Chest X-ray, PA view. Patient: 70 years old, sex F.
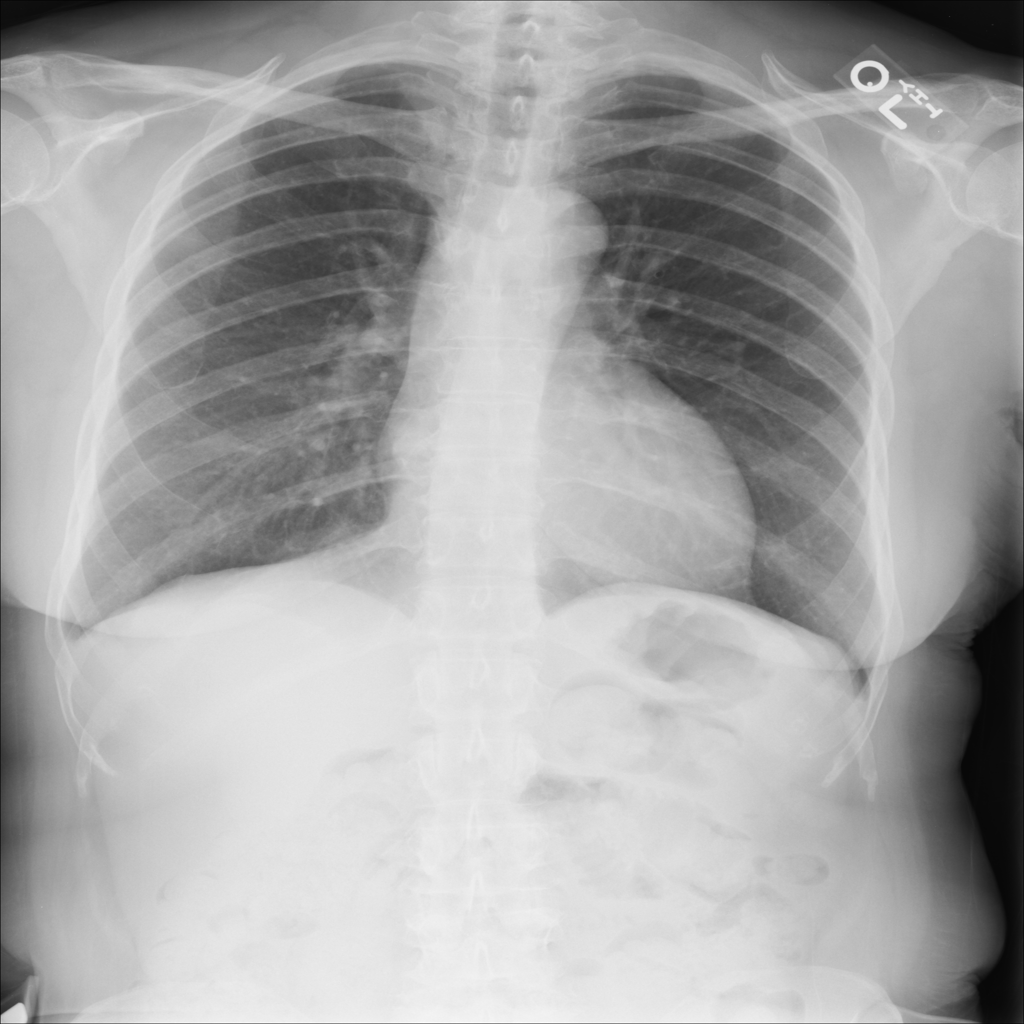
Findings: No Finding